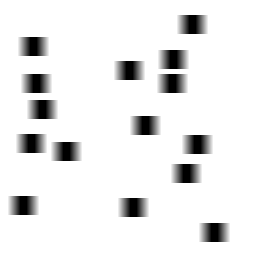
Squares: 15
Triangles: 0
Stars: 0
Total shapes: 15